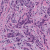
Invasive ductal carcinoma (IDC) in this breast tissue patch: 1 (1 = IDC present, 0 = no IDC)